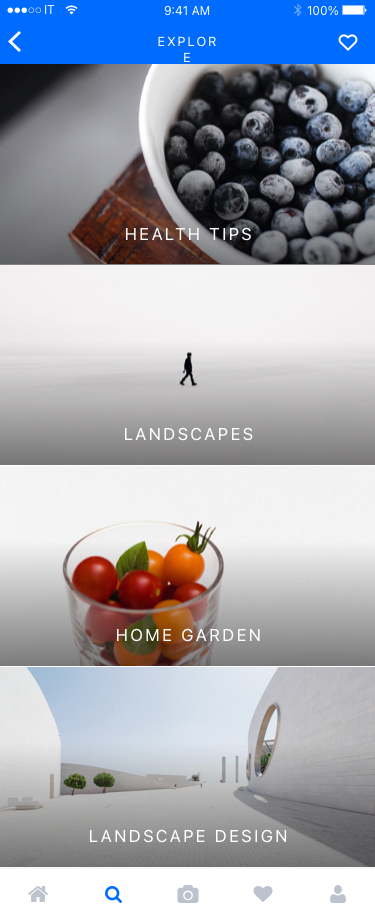
Text in this UI design:
LANDSCAPE DESIGN
HOME GARDEN
LANDSCAPES
Health tips
EXPLORE
100%
9:41 AM
IT